Interaction volume radius: 10 \u00c5
Interaction volume height: 30 \u00c5
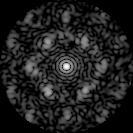
Disorder parameter: 0.6618